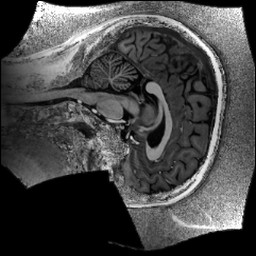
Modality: UNIT1
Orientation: sagittal
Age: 20
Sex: female
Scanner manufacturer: siemens
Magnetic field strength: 6.98 T
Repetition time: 6 s
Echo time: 0.00283 s